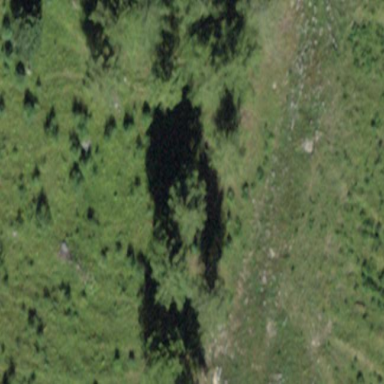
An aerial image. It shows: Forest area.